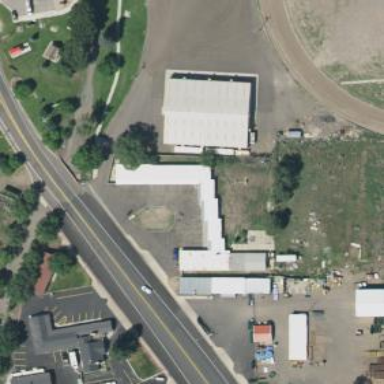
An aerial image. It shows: Building that is motel.